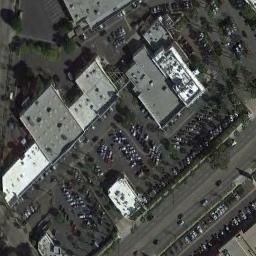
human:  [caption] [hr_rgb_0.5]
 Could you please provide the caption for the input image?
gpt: The parking lot has lots of parked cars and several buildings are next to the parking lot .

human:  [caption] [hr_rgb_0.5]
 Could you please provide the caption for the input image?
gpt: There is a silvery building by the parking lot .

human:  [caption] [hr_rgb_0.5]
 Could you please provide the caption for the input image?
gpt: Several buildings of different shapes and sizes are located next to the parking lot .

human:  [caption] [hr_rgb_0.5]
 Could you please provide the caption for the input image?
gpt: The parking lot is full of cars next to some buildings .

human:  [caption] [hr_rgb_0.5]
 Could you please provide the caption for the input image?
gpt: There are some buildings and green trees beside the parking lot .